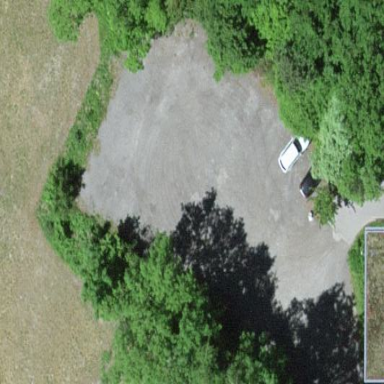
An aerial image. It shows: Parking area with surface.